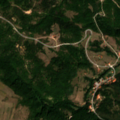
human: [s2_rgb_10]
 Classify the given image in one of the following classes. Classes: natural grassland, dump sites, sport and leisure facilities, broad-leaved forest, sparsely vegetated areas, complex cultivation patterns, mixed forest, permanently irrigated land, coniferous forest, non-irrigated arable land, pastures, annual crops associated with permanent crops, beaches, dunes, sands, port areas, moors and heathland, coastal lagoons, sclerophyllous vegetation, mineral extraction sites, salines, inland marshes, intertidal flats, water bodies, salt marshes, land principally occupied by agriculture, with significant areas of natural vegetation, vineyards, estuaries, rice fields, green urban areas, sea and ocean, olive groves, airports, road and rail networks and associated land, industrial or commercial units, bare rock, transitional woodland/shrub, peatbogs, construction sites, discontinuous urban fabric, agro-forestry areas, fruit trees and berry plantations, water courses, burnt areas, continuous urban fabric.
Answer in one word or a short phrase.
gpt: land principally occupied by agriculture, with significant areas of natural vegetation, broad-leaved forest, transitional woodland/shrub